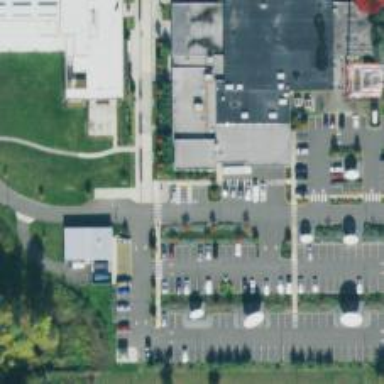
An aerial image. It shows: Parking space is available.